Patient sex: F
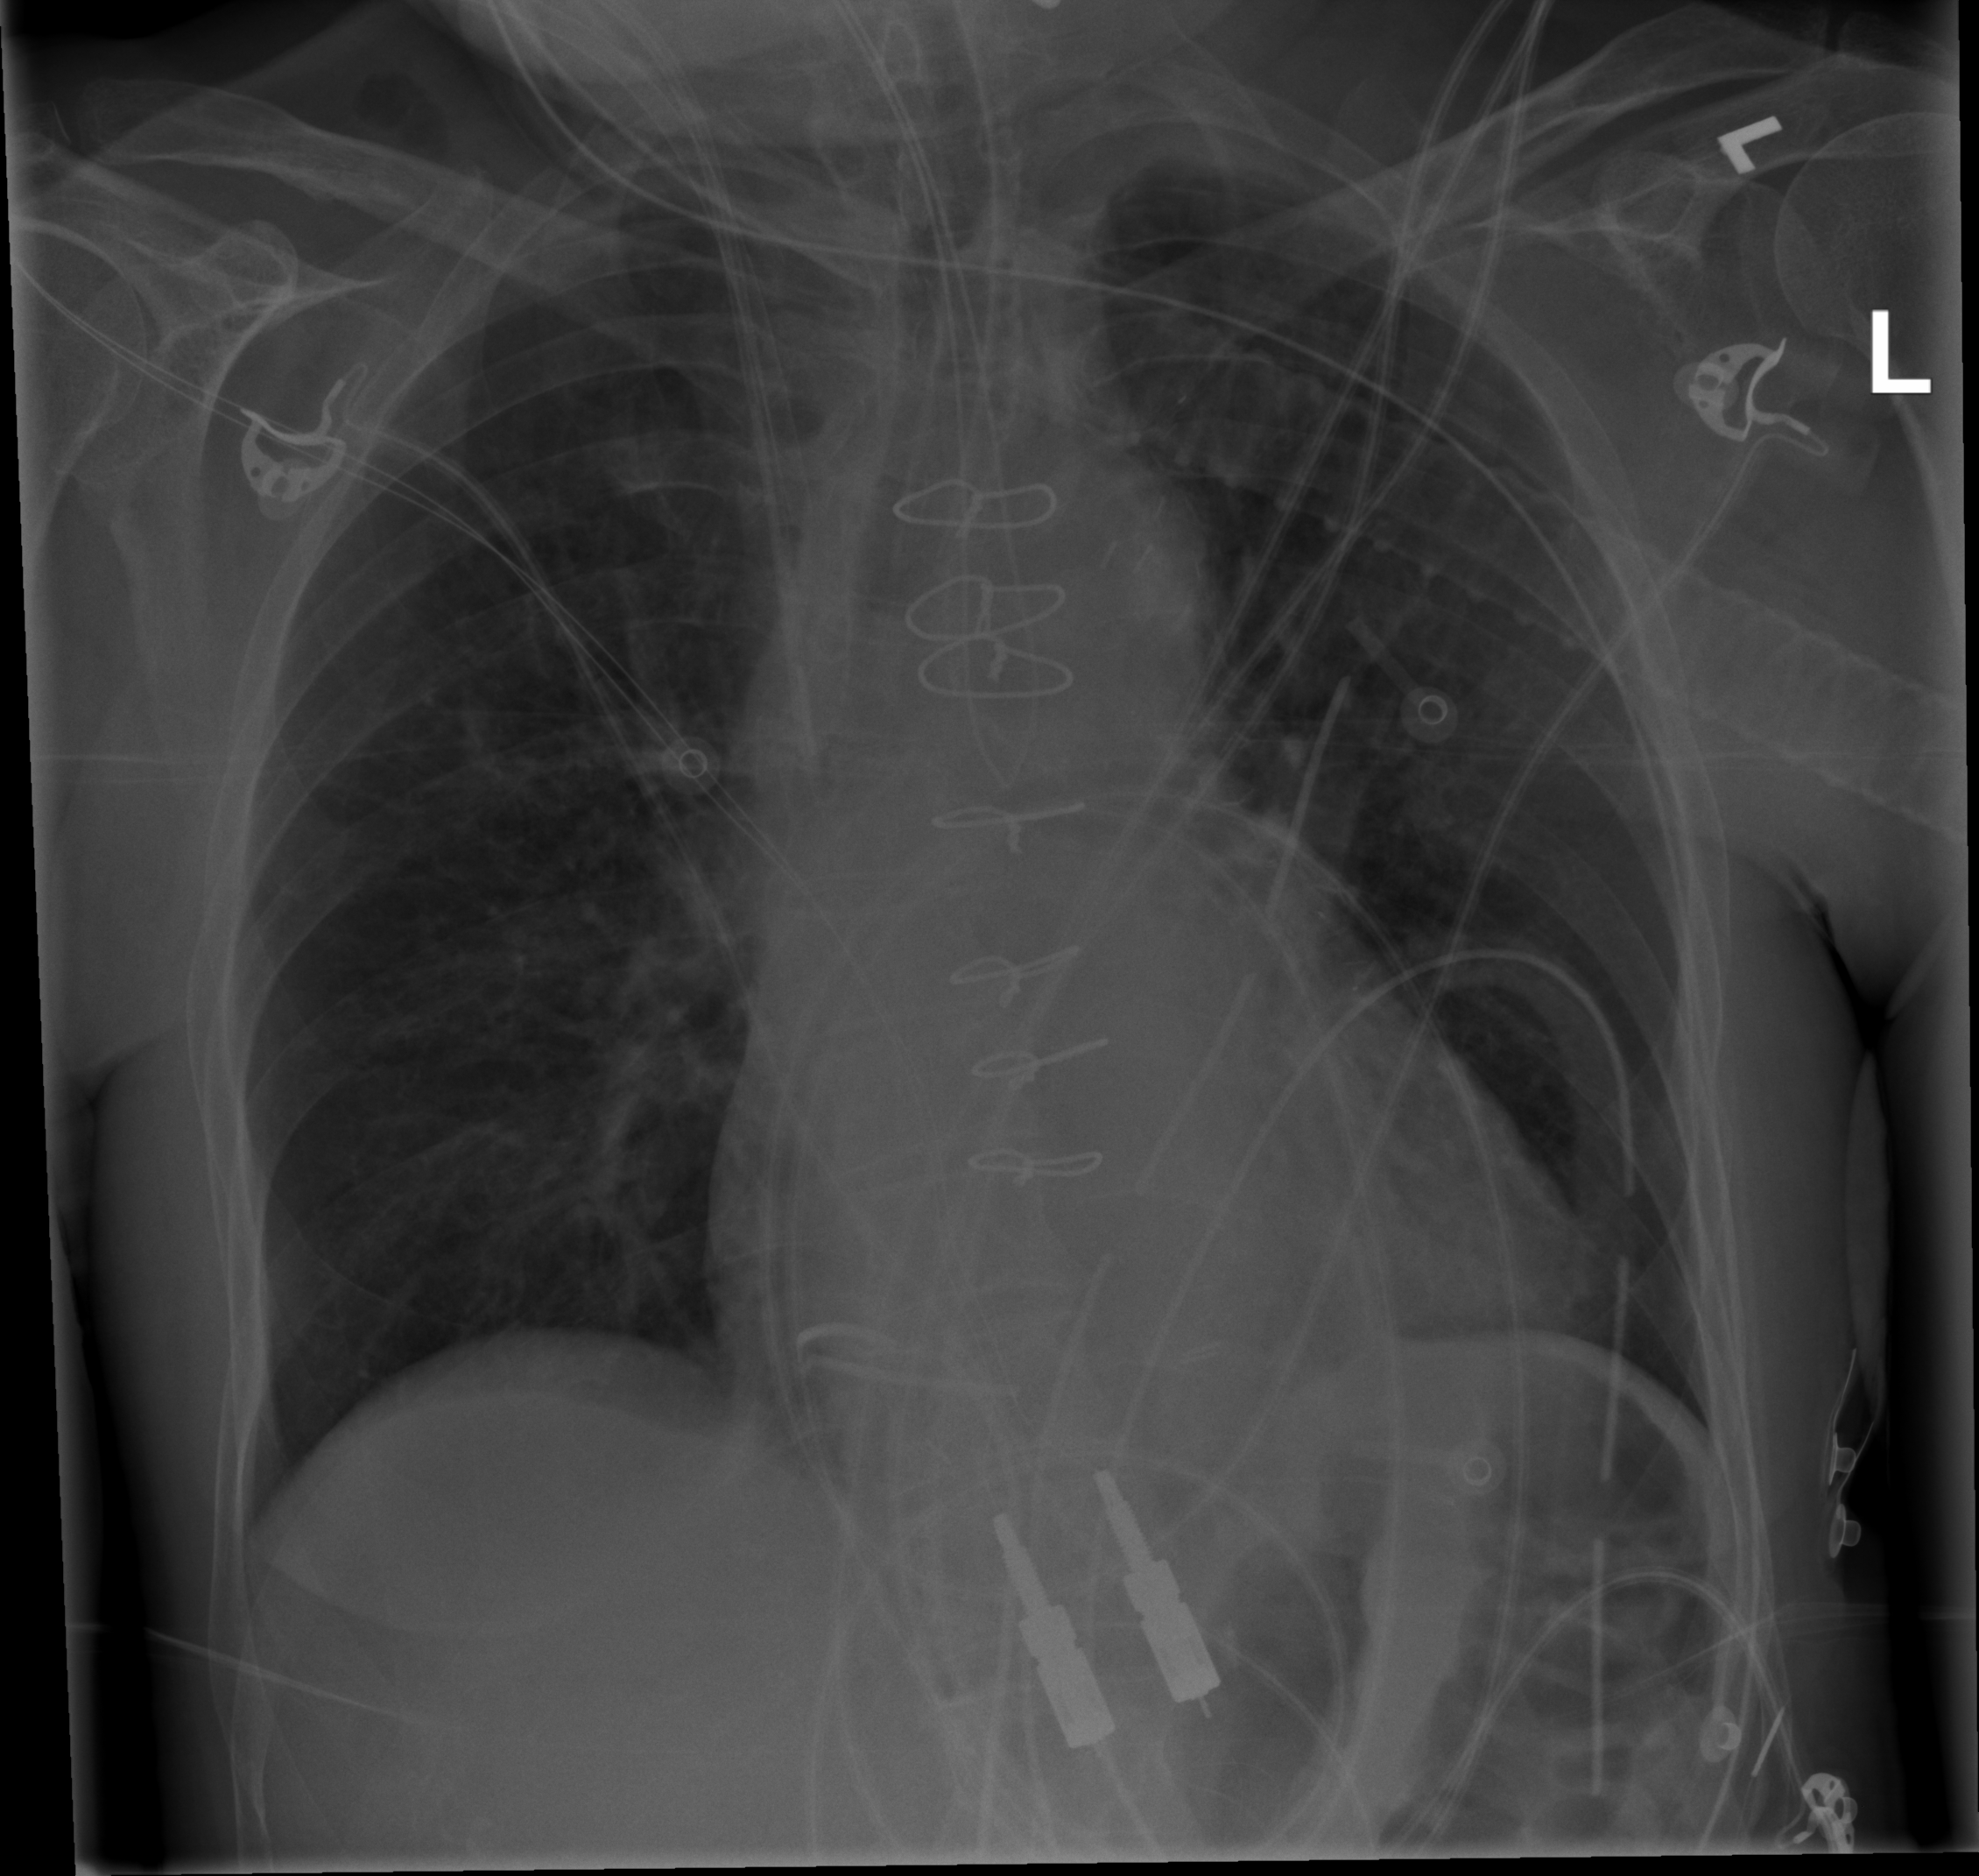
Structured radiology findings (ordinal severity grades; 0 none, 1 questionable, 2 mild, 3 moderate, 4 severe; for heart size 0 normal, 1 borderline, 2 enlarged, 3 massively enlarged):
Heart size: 0
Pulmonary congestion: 0
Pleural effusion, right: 0
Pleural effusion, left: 0
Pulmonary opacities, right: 0
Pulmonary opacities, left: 0
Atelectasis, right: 0
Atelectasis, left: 0